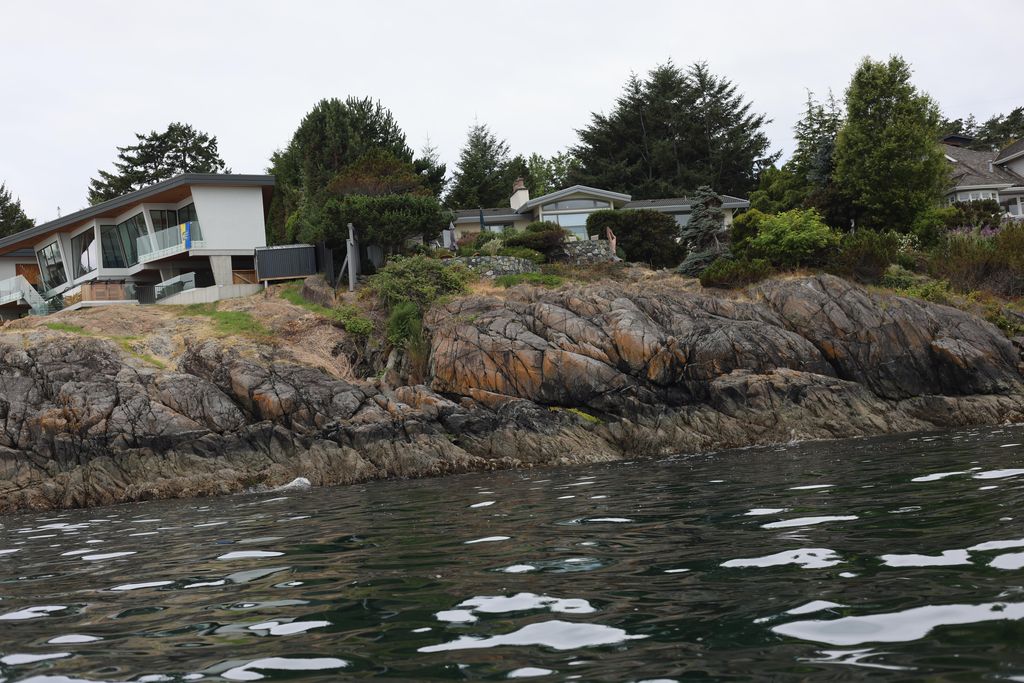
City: victoria